Question: Hello everyone I am trying to zoom in a out a 'uiimageview' using animation as i am scrolling down a 'uiscrollview'. Please note its not about making a 'uiimageview' zoom in and out in a 'uiscrollview'.
I am able to detect how much i am scrolling down :
'''
- (void)scrollViewDidScroll:(UIScrollView *)scrollView{
}
'''
I need to zoom out the image depending( the scroll factor) how much i am scrolling down. Any idea how this can be done?

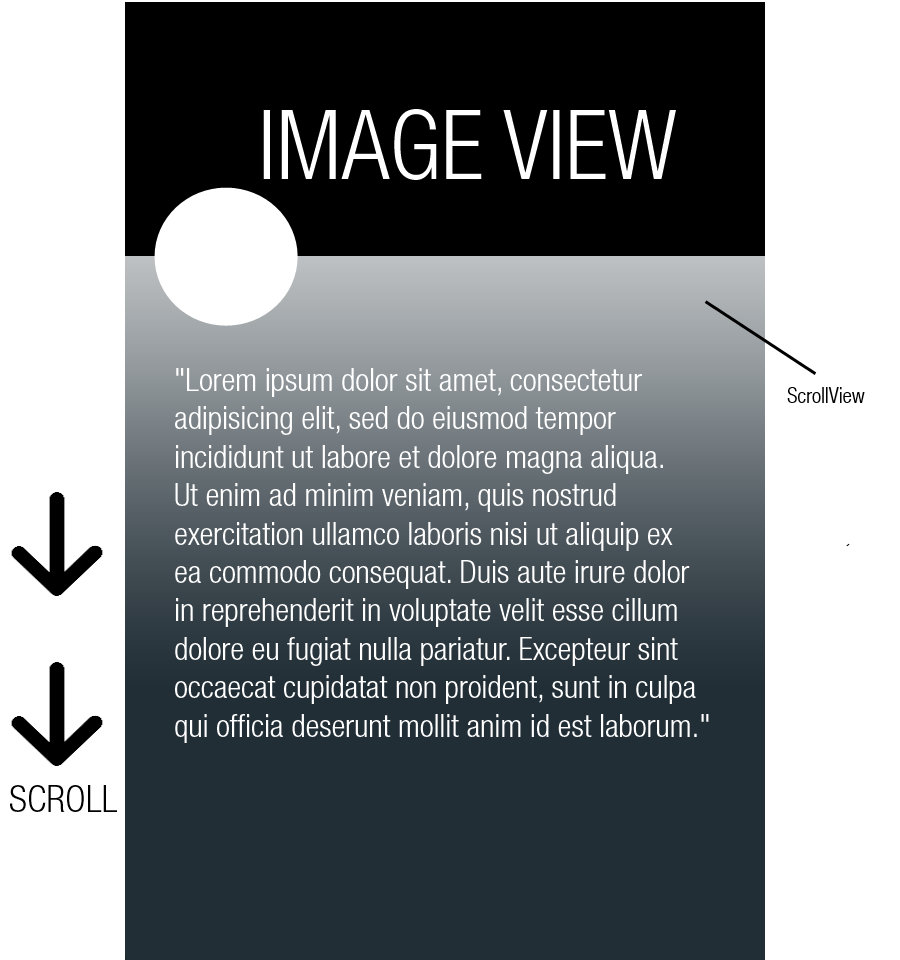
Answer: I suggesting changing the 'transform' property of the image you are trying to scale
'''
- (void)scrollViewDidScroll:(UIScrollView*)scrollView{
// this is just a demo method on how to compute the scale factor based on the current contentOffset
float scale = 1.0f + fabsf(scrollView.contentOffset.y) / scrollView.frame.size.height;
//Cap the scaling between zero and 1
scale = MAX(0.0f, scale);
// Set the scale to the imageView
imageView.transform = CGAffineTransformMakeScale(scale, scale);
}
'''
If you also need the scrollview to go to the top one the imageview has been zoomed out, then you will need to adjust the frame of the scrollview and imageview.
Maybe you can tell us more about your desired effect.